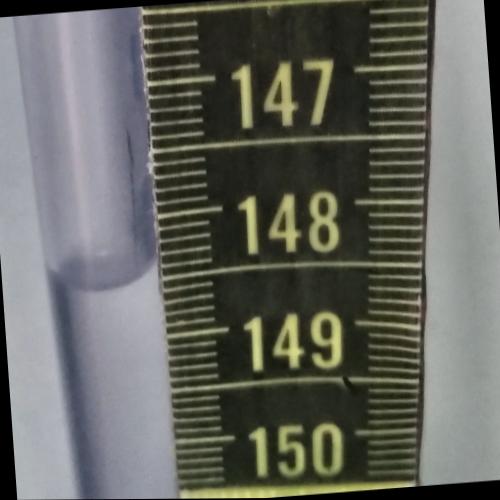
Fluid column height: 148.5 cm